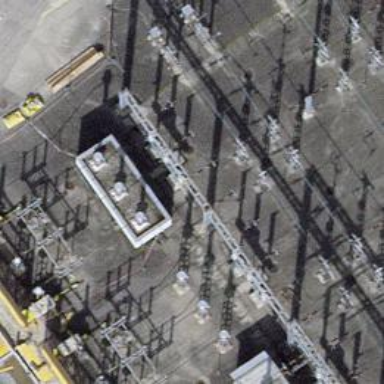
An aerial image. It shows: Bay where power lines run through.